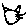
Label: cat